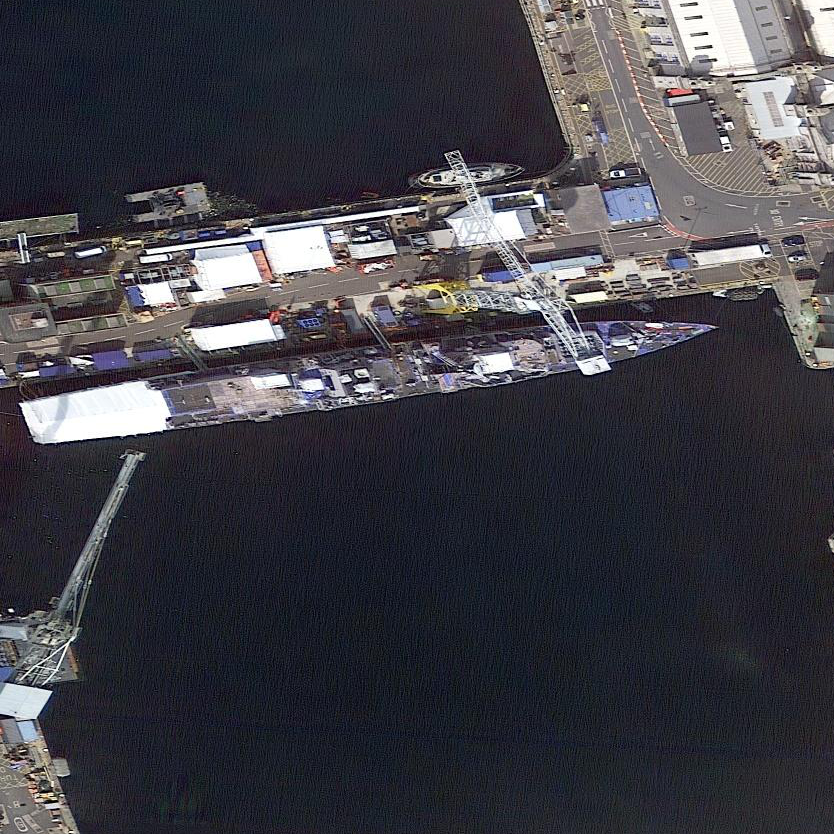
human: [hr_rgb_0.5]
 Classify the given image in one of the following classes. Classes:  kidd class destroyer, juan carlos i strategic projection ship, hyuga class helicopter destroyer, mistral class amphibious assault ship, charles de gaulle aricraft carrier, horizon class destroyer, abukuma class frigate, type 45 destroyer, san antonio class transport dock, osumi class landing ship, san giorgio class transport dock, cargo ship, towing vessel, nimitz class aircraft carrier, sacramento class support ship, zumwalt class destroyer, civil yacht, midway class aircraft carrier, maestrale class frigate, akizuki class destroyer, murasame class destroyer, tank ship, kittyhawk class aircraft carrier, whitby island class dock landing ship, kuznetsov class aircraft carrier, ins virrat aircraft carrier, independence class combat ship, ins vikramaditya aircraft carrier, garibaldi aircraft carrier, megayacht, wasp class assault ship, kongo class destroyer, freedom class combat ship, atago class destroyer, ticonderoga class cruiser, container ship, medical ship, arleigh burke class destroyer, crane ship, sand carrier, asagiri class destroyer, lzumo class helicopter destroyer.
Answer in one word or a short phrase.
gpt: Type 45 destroyer